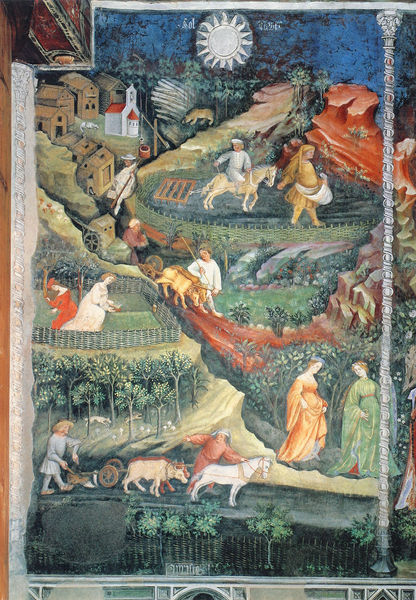
Titel: Il ciclo dei Mesi (Monatskreis)
Künstler: Meister Wenzeslaus
Standort: Trient, Torre Aquila (EU - I)
Schlagwörter: berg, blau, gemälde, himmel, mann, bäume, frauen, grün, landschaft, menschen, stadt, frau, kleid, kleider, männer, rot, zaun, beige, öl, feld, felder, kühe, kirche, sonne, wald, bauern, pferd, pferde, reiter, garten, acker, berge, fels, dorf, wagen, frühling, bauer, buch, mittelalter, landwirtschaft, jahreszeit, gespann, landarbeit, ochsen, pflug, pflügen, miniatur, saat, sähen, eggen, säen, feld bestellen, +himmel, bauer eggen, stadt kapelle, ochesen, gfrauen